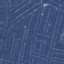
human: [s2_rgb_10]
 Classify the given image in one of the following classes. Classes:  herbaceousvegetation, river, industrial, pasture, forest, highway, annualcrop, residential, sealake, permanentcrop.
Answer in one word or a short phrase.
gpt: Residential